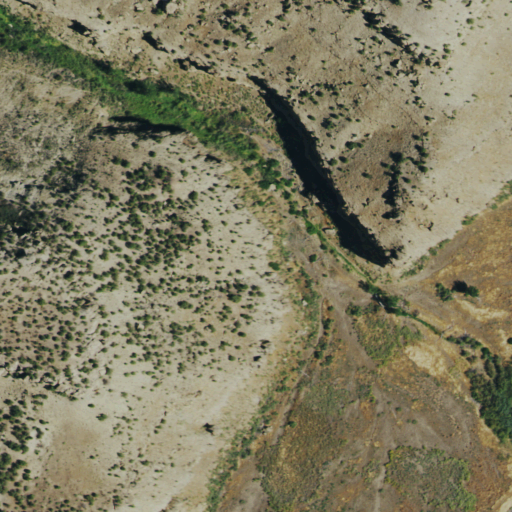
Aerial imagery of valley in Colorado named Roberts Canyon containing shrub, evergreen forest, and woody wetlands